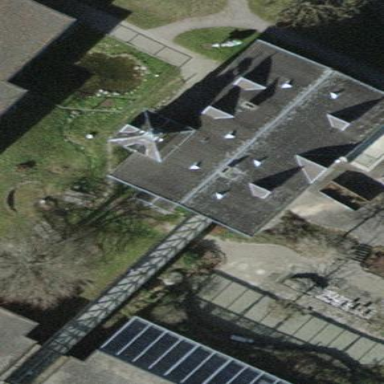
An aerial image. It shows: Dormitory building with gabled roof.